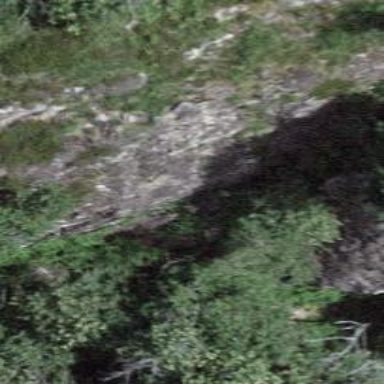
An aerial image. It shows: Natural cliff.